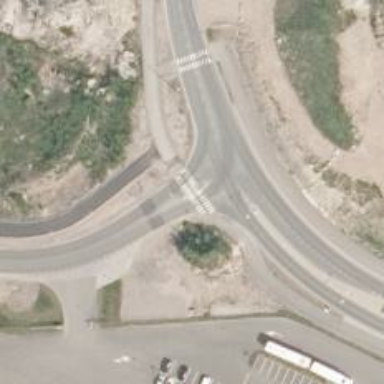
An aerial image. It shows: Island crossing on the road.